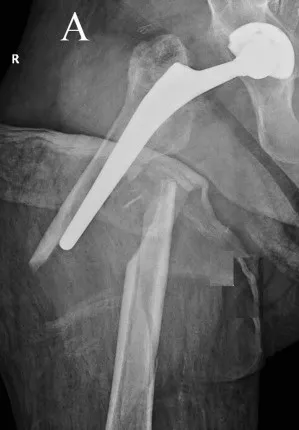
Vancouver B3, Case one. (A) A spiroid fracture originating from the trochanteric massif and extending approximately 5 centimeters below the distal end of the femoral stem. The radiological observations pose a particularly complex situation. In this instance of a comminuted fracture, a butterfly fragment become detached, covering a span of approximately two-thirds along the entire length of the fracture.
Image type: radiology (x_ray)